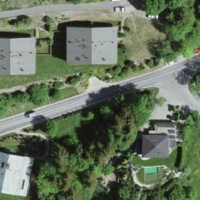
EUNIS habitat code: 55
Species observed at this site:
Caltha palustris